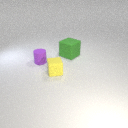
small yellow rubber cube to the right of small purple rubber cylinder